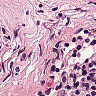
Metastatic tissue present: no